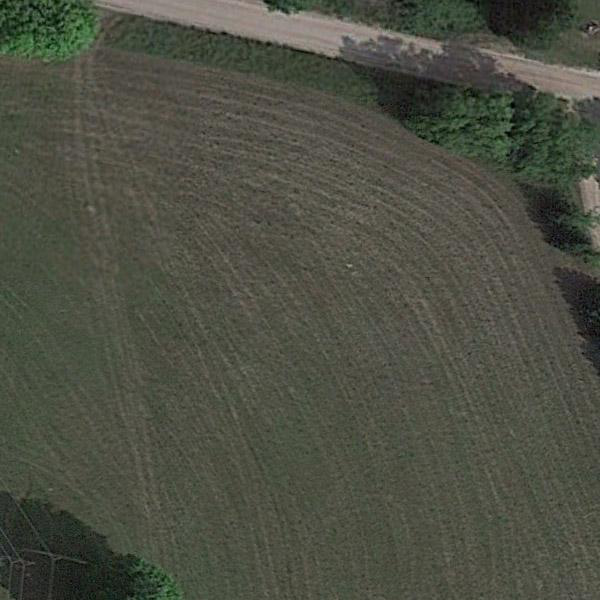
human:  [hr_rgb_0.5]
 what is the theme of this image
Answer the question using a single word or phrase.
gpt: meadow